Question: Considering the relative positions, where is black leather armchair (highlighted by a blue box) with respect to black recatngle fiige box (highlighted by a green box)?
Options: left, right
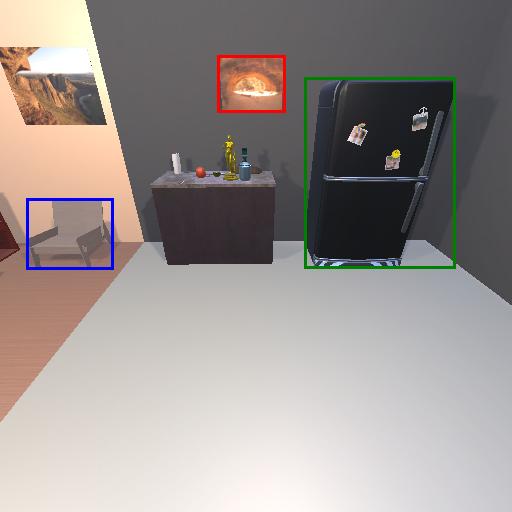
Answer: left